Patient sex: F
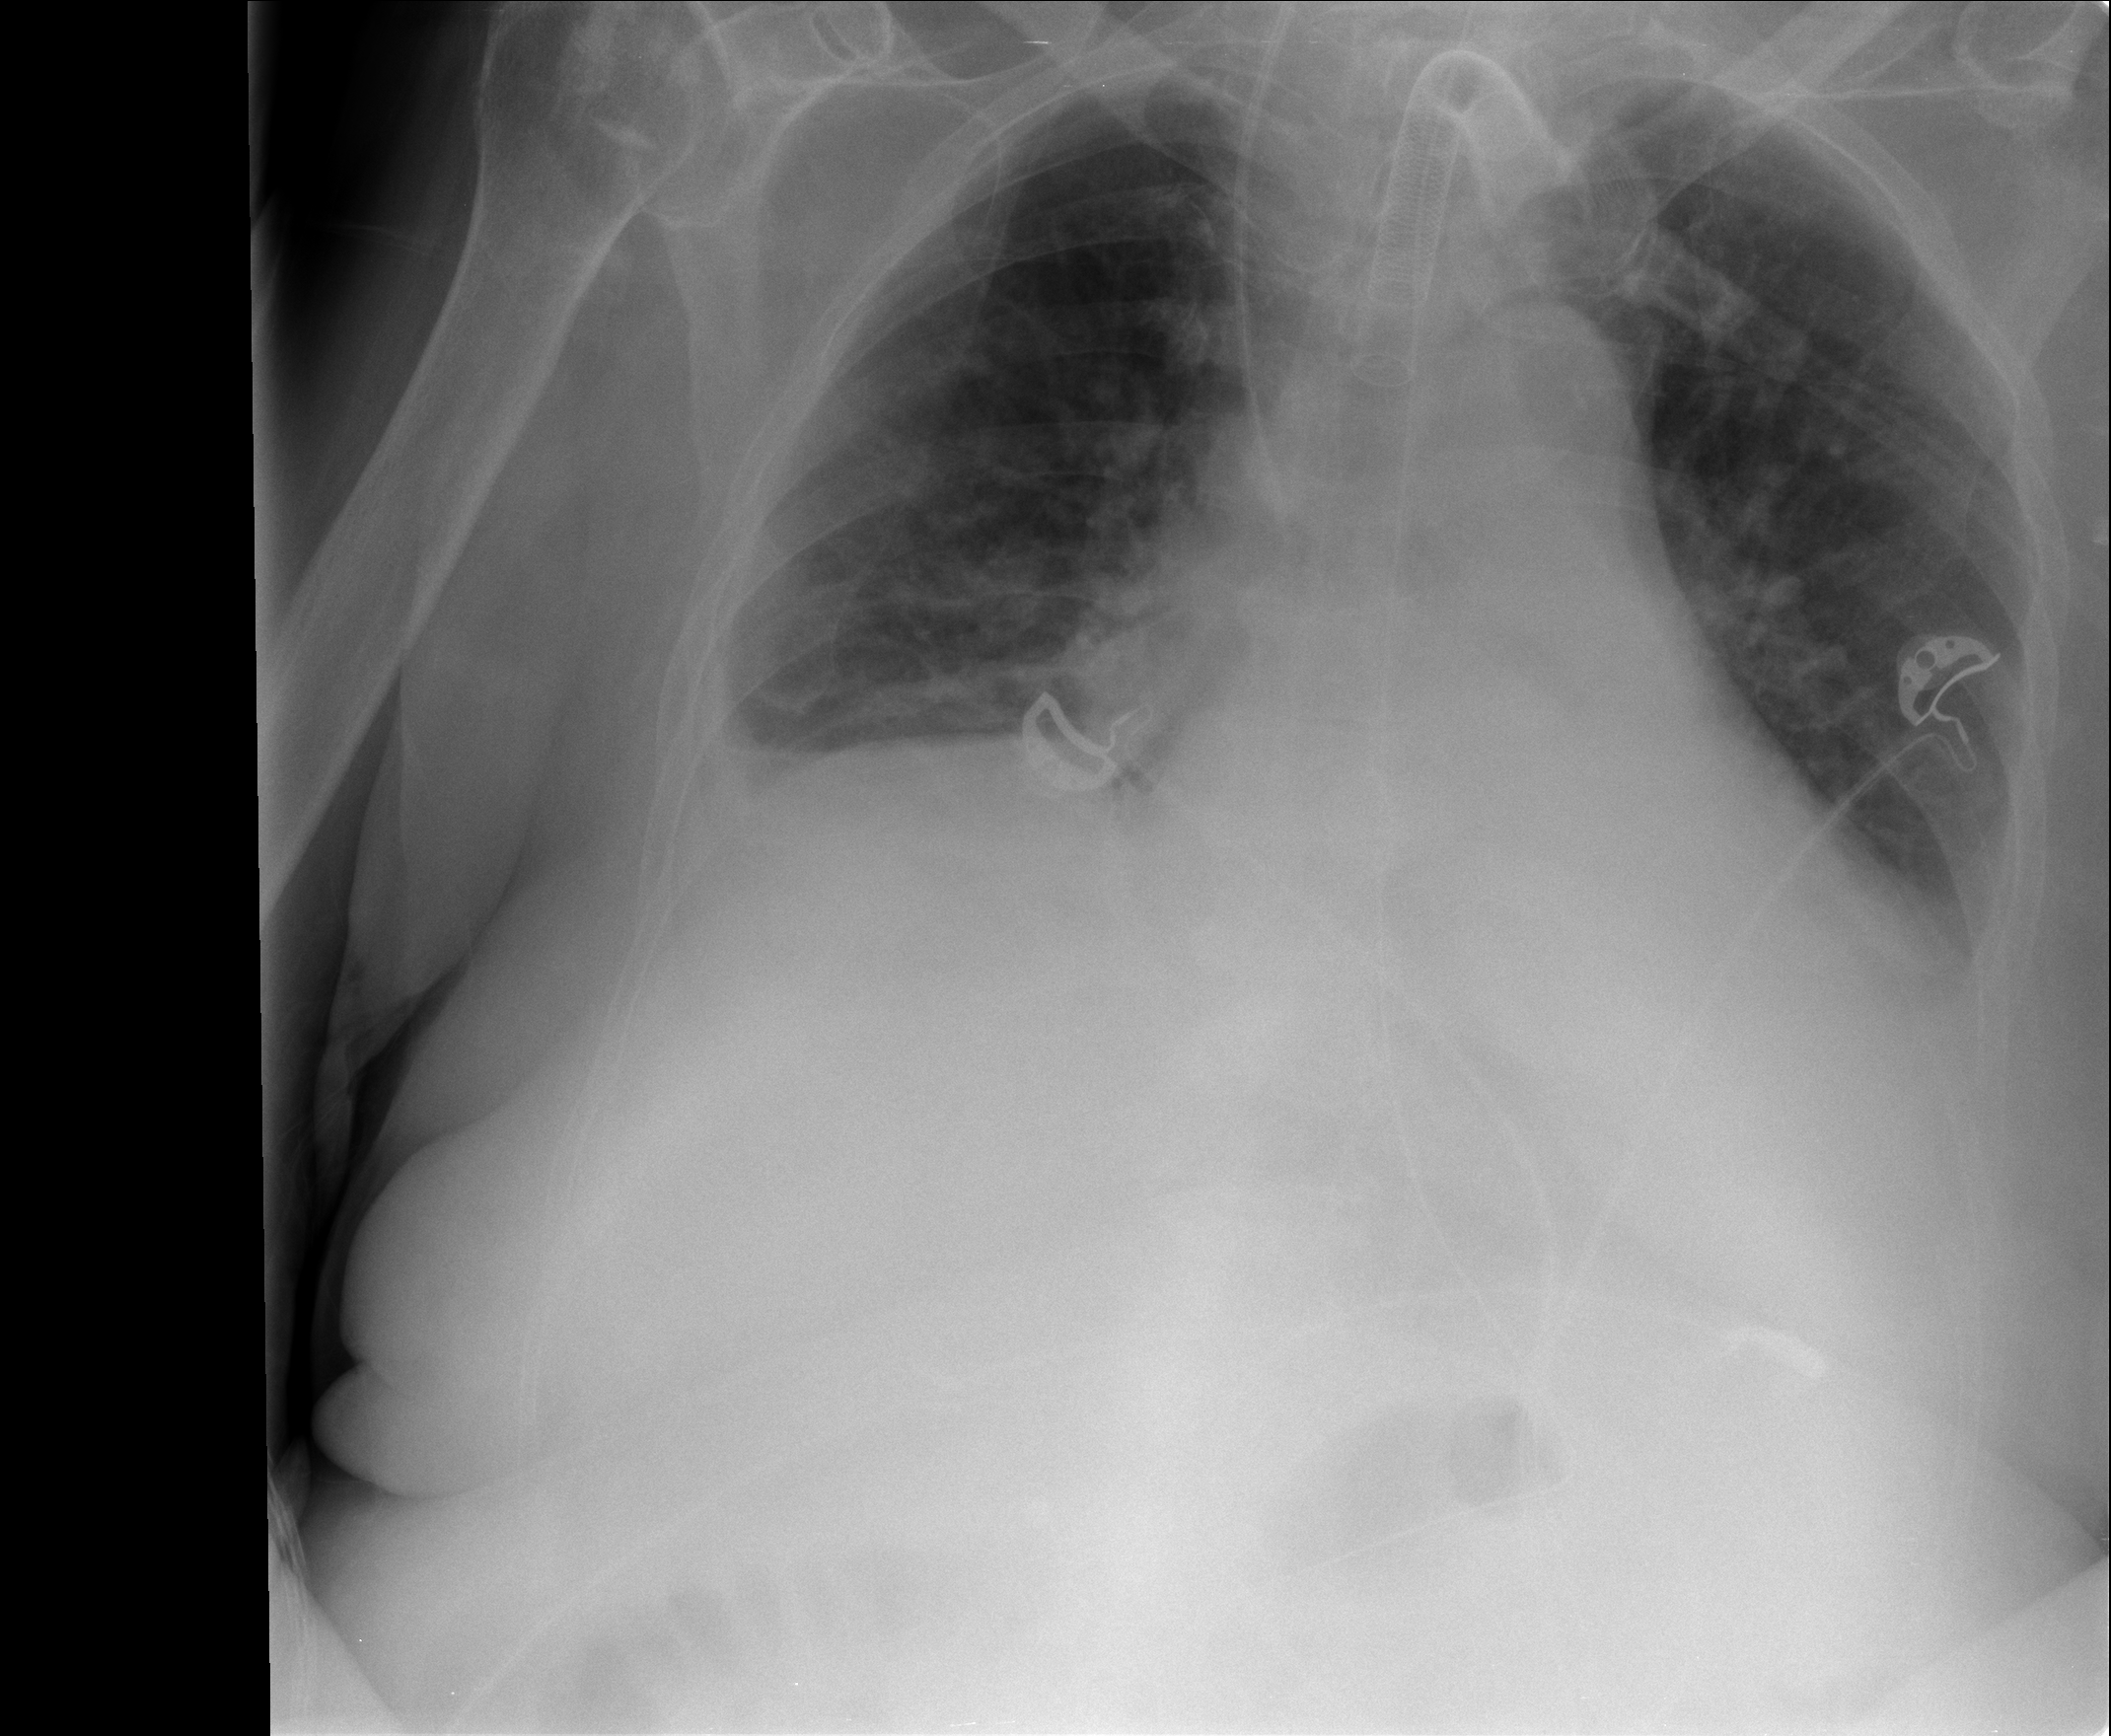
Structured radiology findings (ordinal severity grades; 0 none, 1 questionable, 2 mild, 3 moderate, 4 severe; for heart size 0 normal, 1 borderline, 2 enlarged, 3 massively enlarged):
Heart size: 2
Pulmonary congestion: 2
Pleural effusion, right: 2
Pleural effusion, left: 2
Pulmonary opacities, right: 2
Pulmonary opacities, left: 0
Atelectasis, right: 2
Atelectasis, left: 2